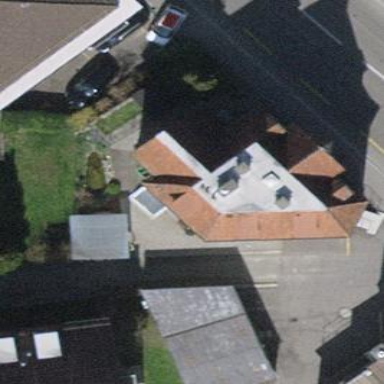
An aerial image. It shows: Building with tile roof.